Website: home-depot
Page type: payment
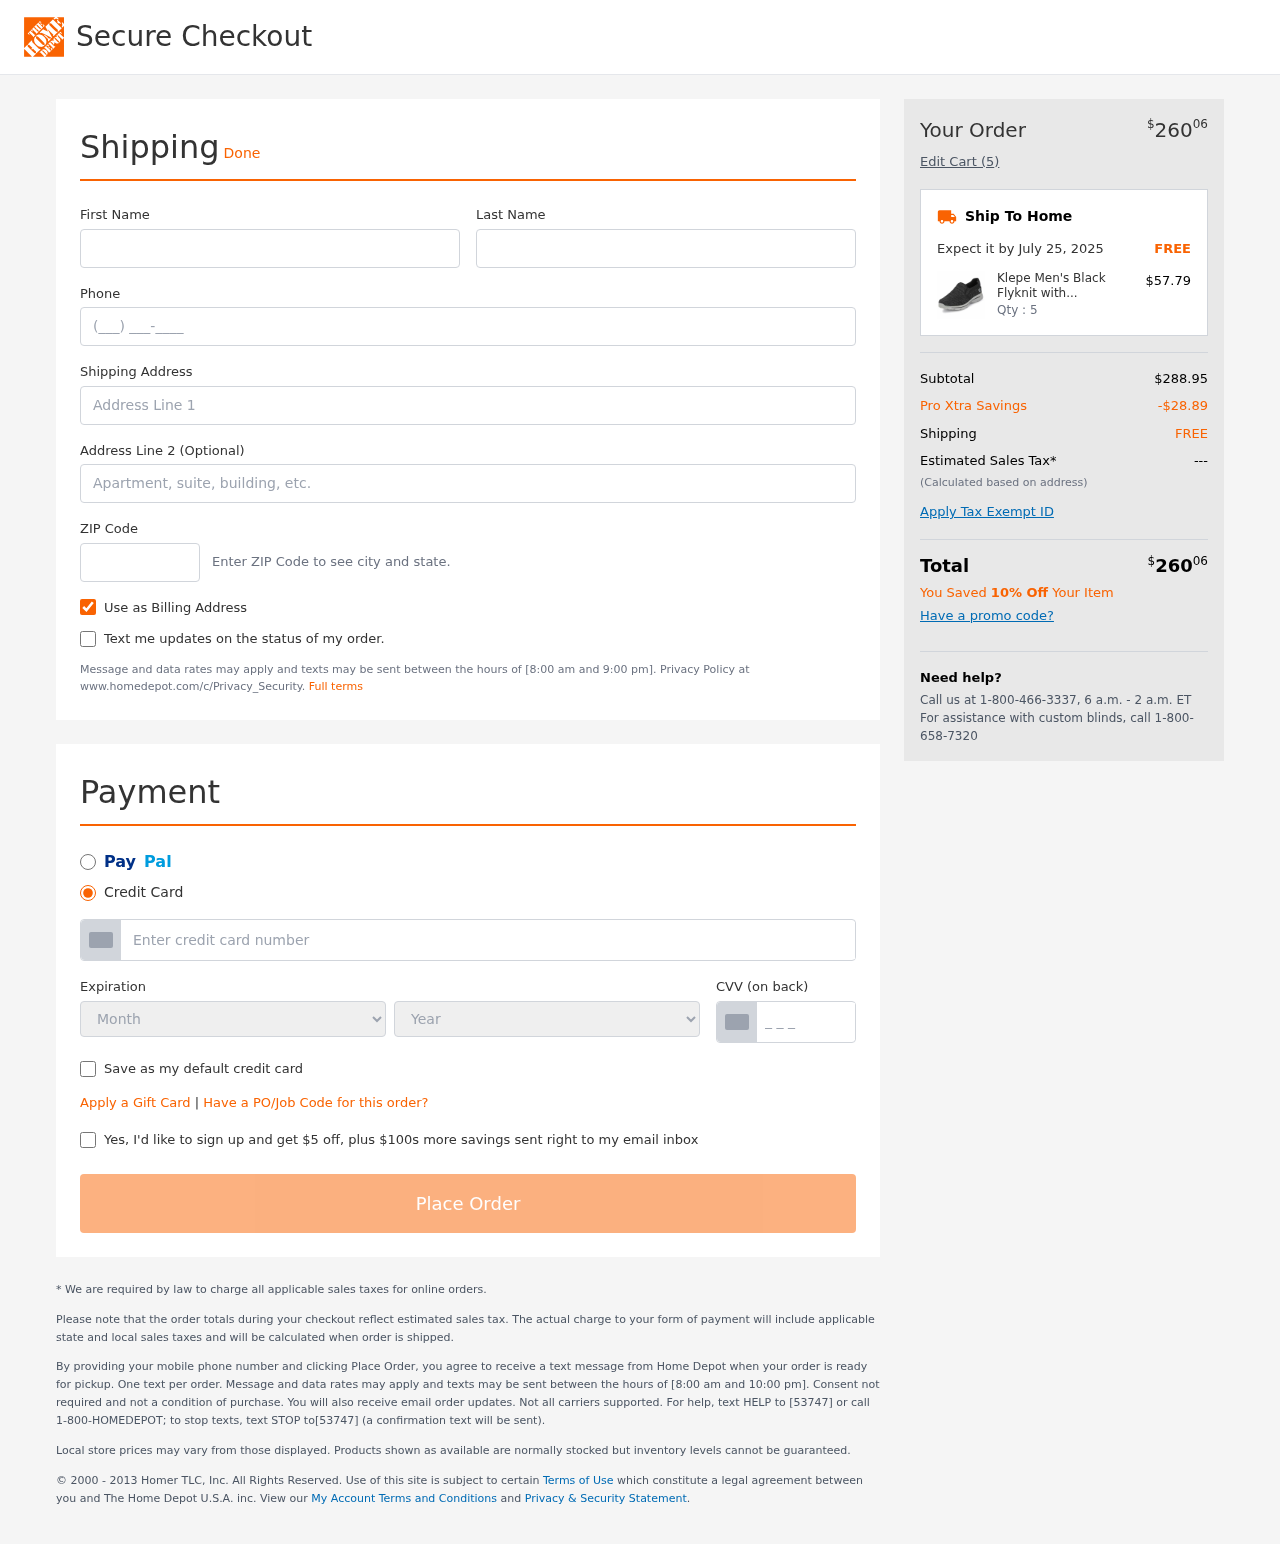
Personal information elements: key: PII_CARD_CVV
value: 0432
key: PII_CARD_EXPIRY_MONTH
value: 12
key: PII_CARD_EXPIRY_YEAR
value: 26
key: PII_CARD_NUMBER
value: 3402 5315 7966 940
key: PII_FIRSTNAME
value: Elizabeth
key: PII_LASTNAME
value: Jones
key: PII_PHONE
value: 3885790896
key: PII_POSTCODE
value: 79152
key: PII_STREET
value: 47580 Kelley Freeway Apt. 887
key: PII_STREET2
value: Suite 460
Product elements: key: PRODUCT1_NAME
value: Klepe Men's Black Flyknit with Memory Foam Running Shoes-7 UK (41 EU) (8 US) (M133/BLK)
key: PRODUCT1_PRICE
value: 57.79
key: PRODUCT1_QUANTITY
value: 5
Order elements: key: ORDER_TOTAL
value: $26006
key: ORDER_NUM_ITEMS
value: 5
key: ORDER_DELIVERY_DATE
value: July 25, 2025
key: ORDER_SUBTOTAL
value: $288.95
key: ORDER_DISCOUNT
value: -$28.89
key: ORDER_SHIPPING_COST
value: FREE